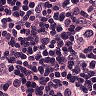
Metastatic tissue present: yes